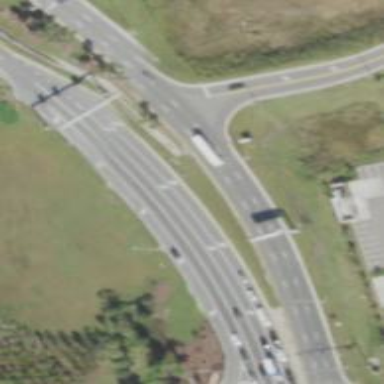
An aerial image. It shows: This image shows trunk highway that functions as expressway.